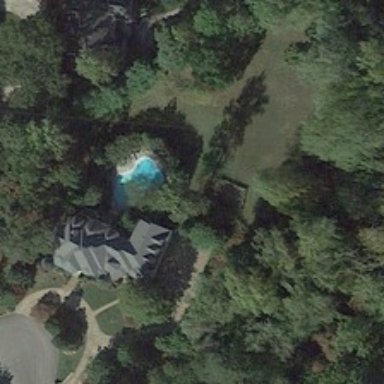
Lots of big trees around a swimming poor .